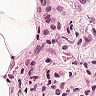
Metastatic tissue present: yes